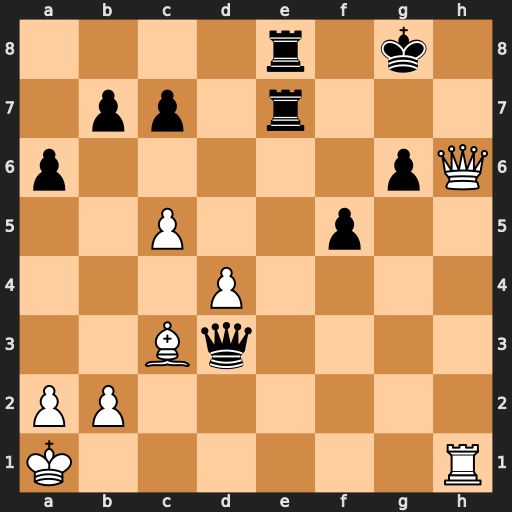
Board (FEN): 4r1k1/1pp1r3/p5pQ/2P2p2/3P4/2Bq4/PP6/K6R
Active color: w
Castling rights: -
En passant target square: -
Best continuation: Qxg6+ Rg7 Qxe8#